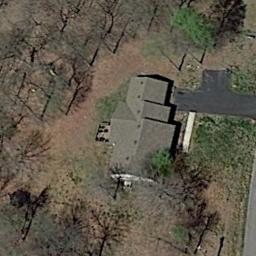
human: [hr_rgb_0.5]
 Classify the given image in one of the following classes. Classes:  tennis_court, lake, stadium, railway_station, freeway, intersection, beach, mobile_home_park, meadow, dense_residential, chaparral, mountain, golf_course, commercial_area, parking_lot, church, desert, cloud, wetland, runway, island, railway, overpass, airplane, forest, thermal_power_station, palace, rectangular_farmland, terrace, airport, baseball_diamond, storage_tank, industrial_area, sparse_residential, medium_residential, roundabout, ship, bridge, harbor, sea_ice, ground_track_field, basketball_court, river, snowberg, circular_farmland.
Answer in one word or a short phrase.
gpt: sparse_residential